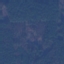
Label: Forest